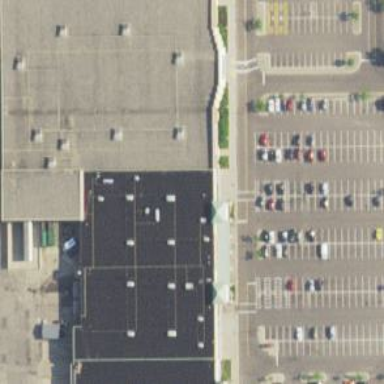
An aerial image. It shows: Supermarket.